Question: I am fetching data from the following database:

I have arduino-box that send that data.
And display the data with this CSS & HTML code:
'''
<div class="event">
<img src="http://dummyimage.com/80x70/f00/fff.png" alt="picture" />
<p>Room 2</p>
<p class="patient-name">Jon Harris</p>
<p class="event-text">This is a pixel. A flying pixel!</p>
<p class="event-timestamp">feb 2 2011 - 23:01</p>
</div>
.event {
display:block;
background: #ececec;
width:380px;
padding:10px;
margin:10px;
overflow:hidden;
text-align: left;
}
.event img {
display:block;
float:left;
margin-right:10px;
}
.event p {
font-weight: bold;
}
.event img + p {
display:inline;
}
.patient-name {
display:inline;
color: #999999;
font-size: 9px;
line-height:inherit;
padding-left: 5px;
}
.event-text{
color: #999999;
font-size: 12px;
padding-left: 5px;
}
.event-timestamp{
color: #000;
padding-left: 5px;
font-size: 9px;
}
'''
Here is my PHP code:
'''
<!DOCTYPE html PUBLIC "-//W3C//DTD XHTML 1.0 Transitional//EN" "http://www.w3.org/TR/xhtml1/DTD/xhtml1-transitional.dtd">
<html xmlns="http://www.w3.org/1999/xhtml">
<head>
<title>DASHBOARD - Arduino 3</title>
<link rel="stylesheet" type="text/css" href="css/style.css">
</head>
<body>
<?php
$con = mysql_connect("localhost","*****","***");
if(!con)
{
die('Could not connect: ' . mysql_error());
}
mysql_select_db("arduino_db",$con);
$result = mysql_query("SELECT * FROM events");
//Start container
echo " <div id='background_container'> ";
while($row = mysql_fetch_array($result))
{
echo "<div class='event'>";
echo "<img src='img/ev_img/red.jpg' alt='picture' />";
echo "<p>" . $row['inneboende'] . "</p>";
echo "<p class='patient-name'>" . "$row['overvakare']" . "</p>";
echo "<p class='event-text'>" . "$row['handelse']" . "</p>";
echo "<p class='event-timestamp'>" . "$row['tid']" . "</p>";
echo "</div>";
}
//end container
echo "</div>"
mysql_close($con);
?>
</body>
</html>
'''
The arduino box is sending data to the database.. lets say every 3sec. I dont want to press F5 every 5sec to get the new data. Should I use AJAX for this? I have read some AJAX on the net, but I haven't find any good tuts for it.
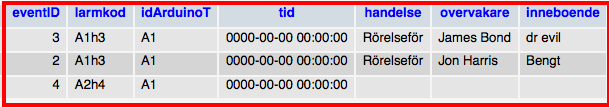
Answer: Put this in a separate php file, e.g. getEvents.php:
'''
<?php
$con = mysql_connect("localhost","*****","***");
if(!con)
{
die('Could not connect: ' . mysql_error());
}
mysql_select_db("arduino_db",$con);
$result = mysql_query("SELECT * FROM events");
while($row = mysql_fetch_array($result))
{
echo "<div class='event'>";
echo "<img src='img/ev_img/red.jpg' alt='picture' />";
echo "<p>" . $row['inneboende'] . "</p>";
echo "<p class='patient-name'>" . "$row['overvakare']" . "</p>";
echo "<p class='event-text'>" . "$row['handelse']" . "</p>";
echo "<p class='event-timestamp'>" . "$row['tid']" . "</p>";
echo "</div>";
}
mysql_close($con);
'''
Then, load jquery and put the following in the head of the page:
'''
<script type="text/javascript">
$(document).ready(function() {
$.get('getEvents.php', function (data) {
$('#background_container').html(data);
});
});
</script>
'''